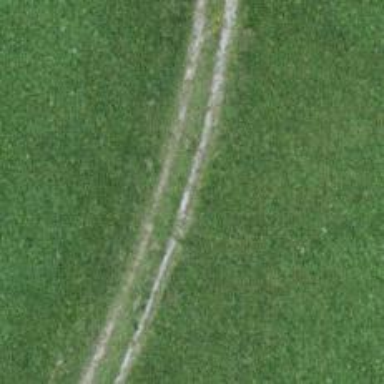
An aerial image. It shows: Track with grass surface categorized as grade4 tracktype.